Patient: sex F, age 61
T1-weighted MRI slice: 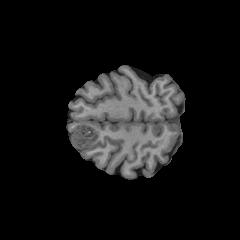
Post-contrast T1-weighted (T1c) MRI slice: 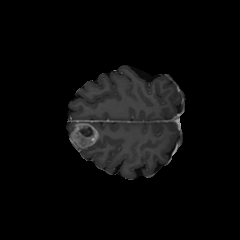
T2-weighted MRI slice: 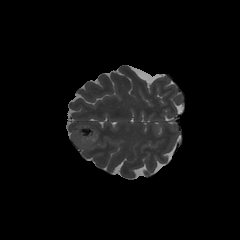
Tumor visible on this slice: yes
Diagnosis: Glioblastoma, IDH-wildtype
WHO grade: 4